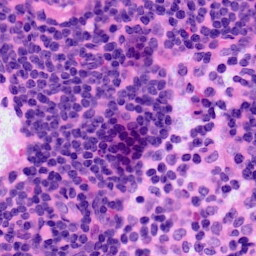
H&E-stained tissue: LymphNode